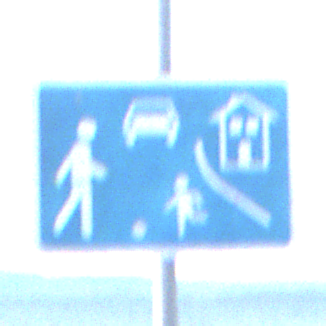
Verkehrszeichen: BeginnVerkehrsberuhigterBereich
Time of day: SunriseSunset
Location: Outdoor (Suburban)
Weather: PartlyCloudy
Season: NotSpecified
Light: Natural